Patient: sex M, age 67
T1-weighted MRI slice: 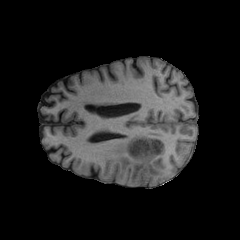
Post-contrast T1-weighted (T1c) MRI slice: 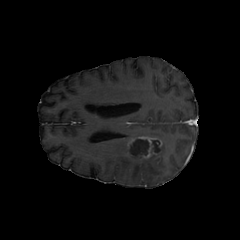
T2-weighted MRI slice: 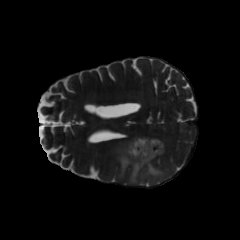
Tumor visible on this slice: yes
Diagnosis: Glioblastoma, IDH-wildtype
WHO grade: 4